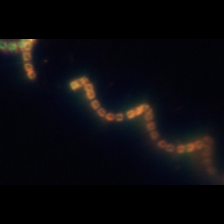
Taxon: Chaetoceros
Group: Diatoms